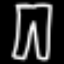
Label: pants